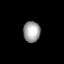
Tissue: prostate
Cell type: B cells
Senescence score: 0.728
Nuclear area (px): 354
Mean DAPI intensity: 159.347